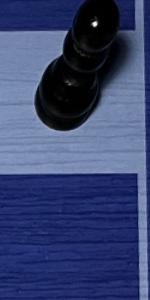
Label: Empty